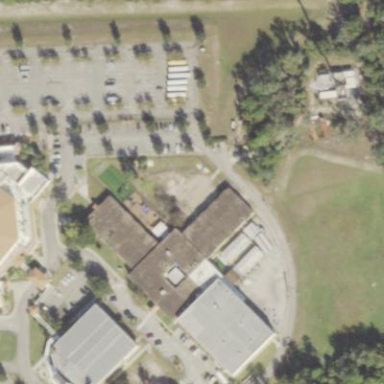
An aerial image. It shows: School building.